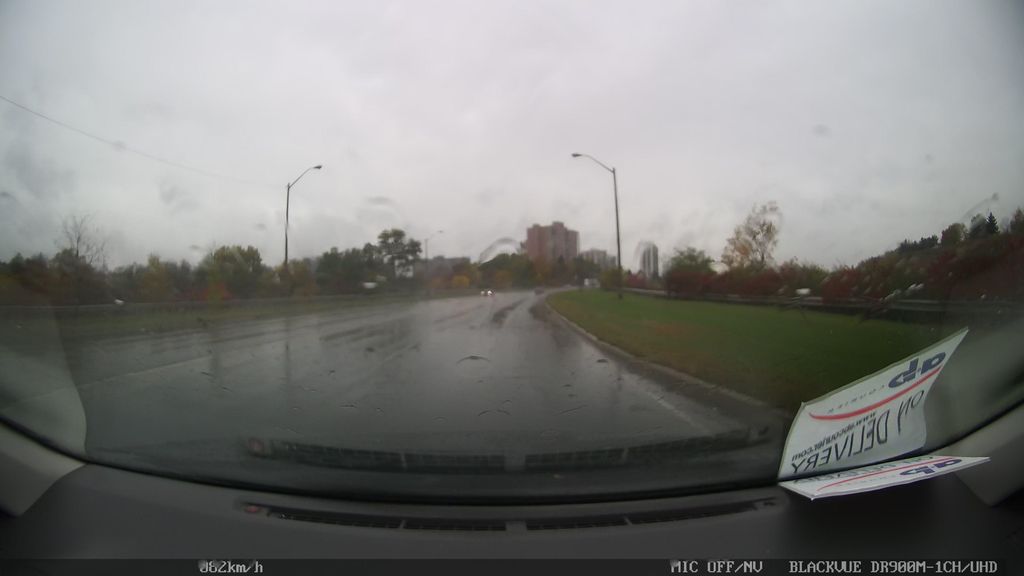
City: toronto